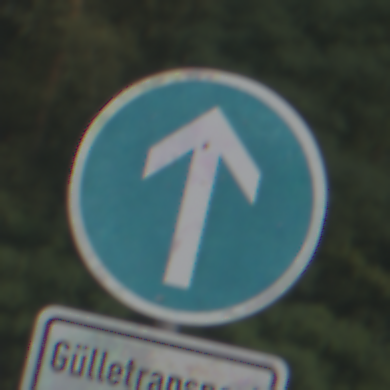
Verkehrszeichen: VorgeschriebeneFahrtrichtungGeradeaus
Zusatzzeichen unten: BesondereFahrzeugeUndTransportgueter12
Umgebung: Outdoor, Nature
Tageszeit: SunriseSunset
Wetter: PartlyCloudy
Licht: Natural
Jahreszeit: NotSpecified
Kontrast: MediumContrast